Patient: sex M, age 49
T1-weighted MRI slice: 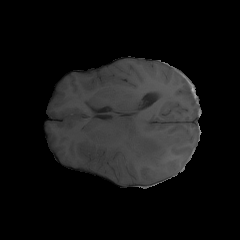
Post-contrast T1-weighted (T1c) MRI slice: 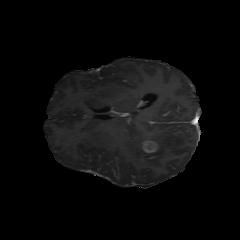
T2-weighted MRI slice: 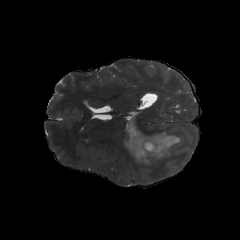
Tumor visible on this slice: yes
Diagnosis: Astrocytoma, IDH-mutant
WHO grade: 4